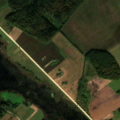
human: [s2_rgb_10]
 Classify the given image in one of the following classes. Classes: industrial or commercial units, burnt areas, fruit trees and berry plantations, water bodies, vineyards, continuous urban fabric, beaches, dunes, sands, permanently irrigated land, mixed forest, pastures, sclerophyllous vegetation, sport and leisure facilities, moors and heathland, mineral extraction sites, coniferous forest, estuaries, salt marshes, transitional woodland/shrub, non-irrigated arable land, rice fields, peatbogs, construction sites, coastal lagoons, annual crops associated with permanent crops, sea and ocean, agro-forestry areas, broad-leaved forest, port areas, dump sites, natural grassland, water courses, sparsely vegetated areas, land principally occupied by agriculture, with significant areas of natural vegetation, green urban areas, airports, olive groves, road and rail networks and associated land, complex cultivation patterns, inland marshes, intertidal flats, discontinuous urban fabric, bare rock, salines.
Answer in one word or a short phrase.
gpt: non-irrigated arable land, complex cultivation patterns, broad-leaved forest, mixed forest, water bodies